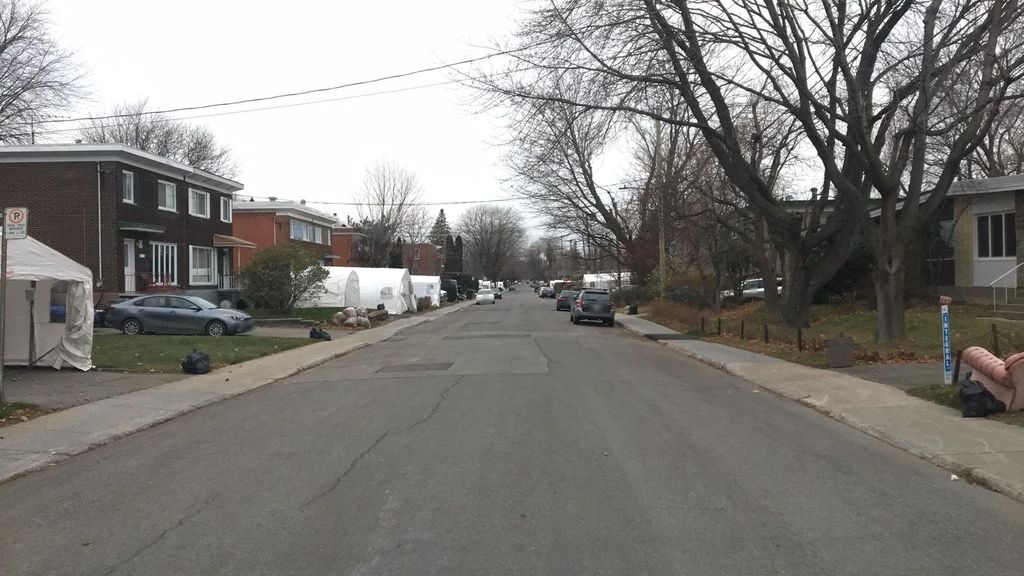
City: montreal